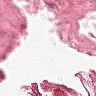
Metastatic tissue present: no